Question: I am having strange issue while using tag.The opening quotes getting mess as in image .

wordpress version : 3.2
Editor :tinyMCE 3.3.9.3
present page url : <URL>
Thanks
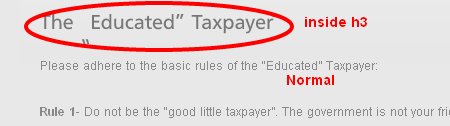
Answer: # Cause of Problem
It appears that the misalignment of the quotation marks is due to your h3 elements being replaced by the 'cufon-yui.js' script by canvas elements, because when I disable JavaScript on your site, I notice that the quotation marks are then properly aligned (so it has nothing to do with your CSS).
# Additional Problem: IE9 Incompatibility
I've also found through my research on cufon for <URL> that it sometimes does not work in IE9, which I have confirmed is the case for your site. Depending on which version of IE9 you're using, the h3 and other header elements on your site won't show up at all.
# Possible Solutions
## Fix 1. Upgrade Cufon
According to <URL>, and it's available for download from their main site:
> This was fixed in 1.09i. Just download
a new cufon-yui.js from the official
site and you're good to go. It's fully
backwards-compatible too.
Upgrading to the newer solution of Cufon might solve your quotation mark misalignment issue too, but I'm not sure.
## Fix 2. Use IE Conditional Comments
According to the same Cufon FAQ, if you don't want to upgrade your Cufon version, you can place the following code in your html before the calls to 'Cufon.replace()':
'''
<!--[if gte IE 9]>
<script type="text/javascript">
Cufon.set('engine', 'canvas');
</script>
<![endif]-->
'''
As an alternative, they also give instructions on how to force IE9 to behave like IE7 or 8.
These solutions should fix the IE9 incompatibility problem, but I'm not sure if they'll fix the quotation mark misalignment issue.
## Fix 3. Use Typekit Instead
You may also be interested in trying <URL>, also has the advantage of the text being selectable, which it currently isn't using Cufon:
> You might also want to take this
opportunity to [try Typekit][1], a hosted,
@font-face-based alternative. Yes,
that means they support text
selection. It's the easiest way to
embrace standards.
Using Typekit will definitely solve the problem of your header elements not showing up in IE 9, and might solve the quotation mark misalignment issue too.
## Fix 4. Remove Special Fonts Entirely
You also always have the option of just not using one of these JavaScript-injected special fonts at all.